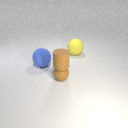
large yellow rubber sphere to the right of small brown rubber sphere